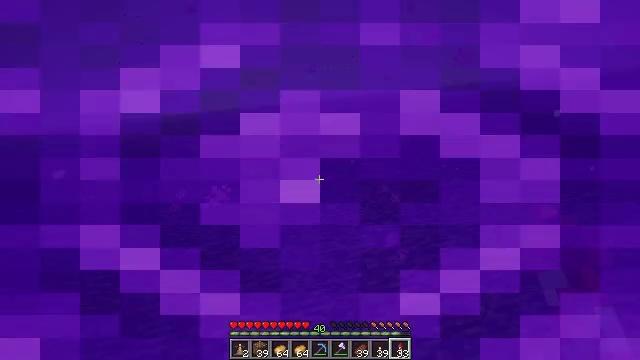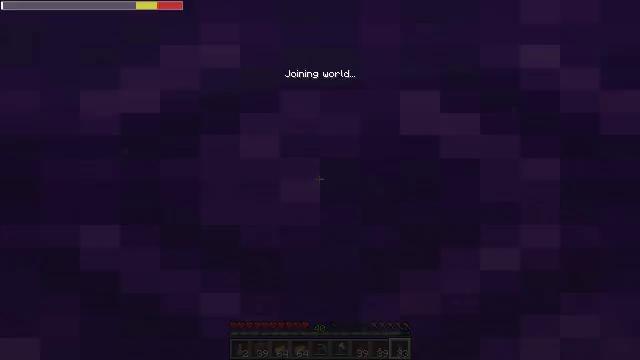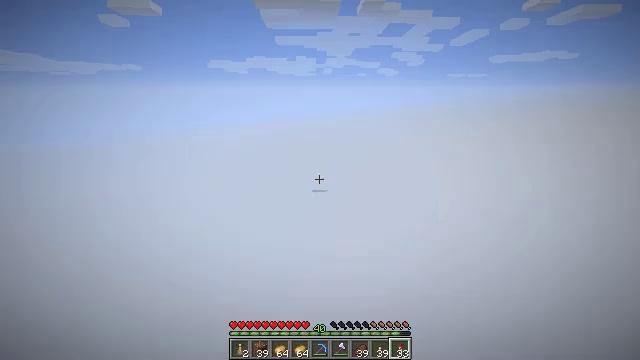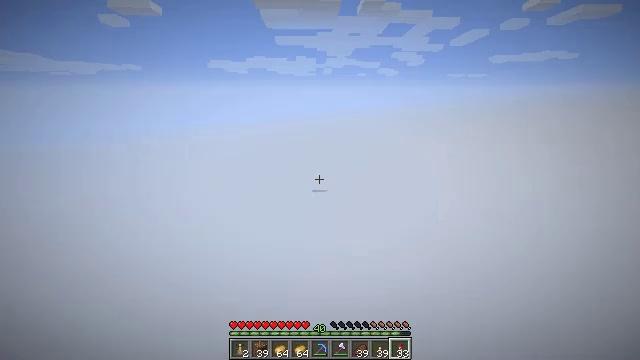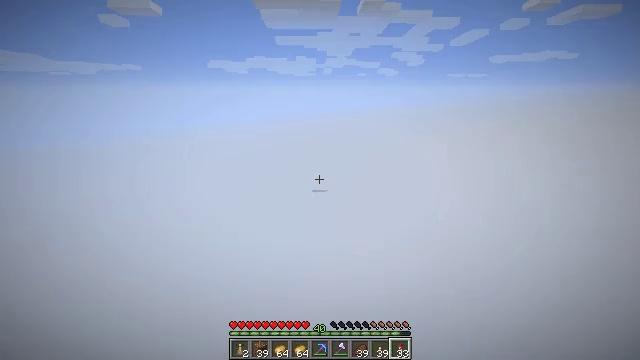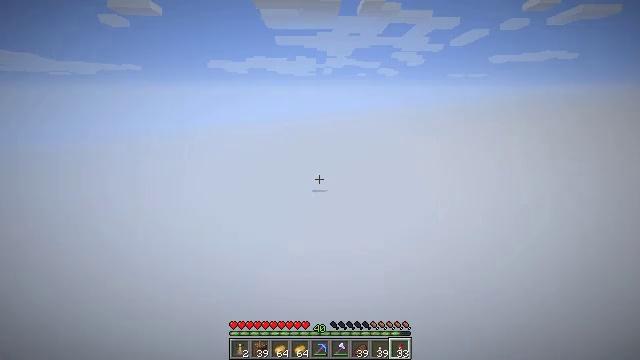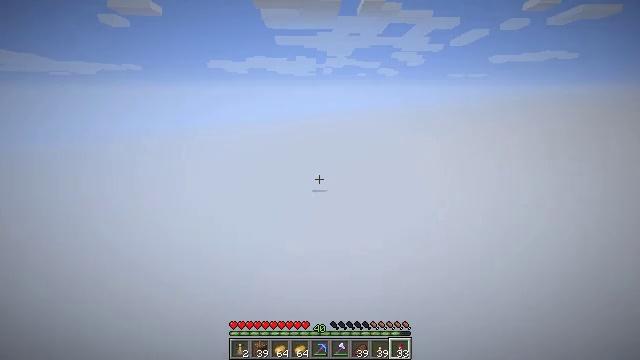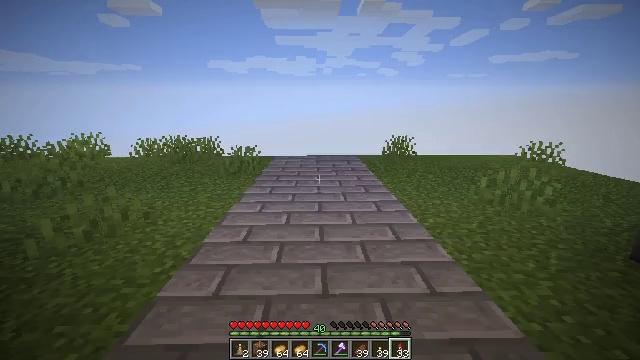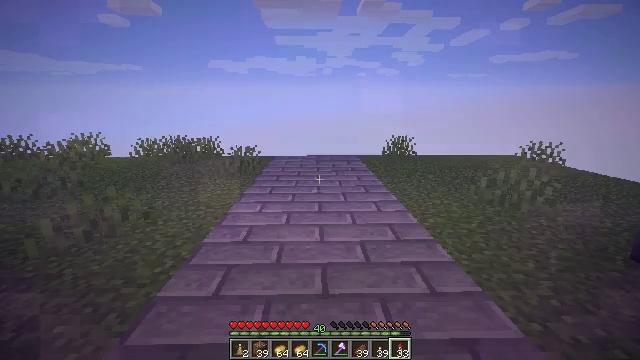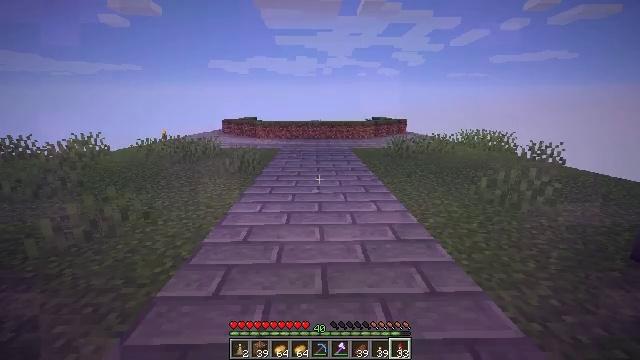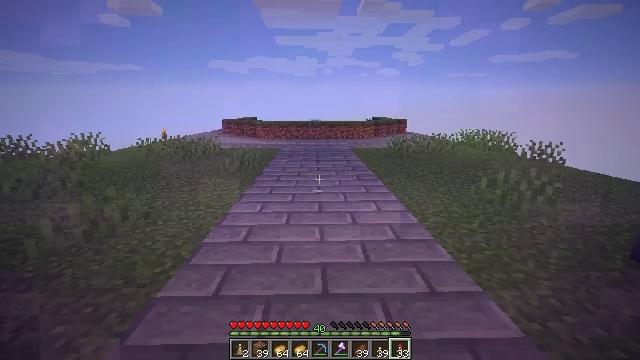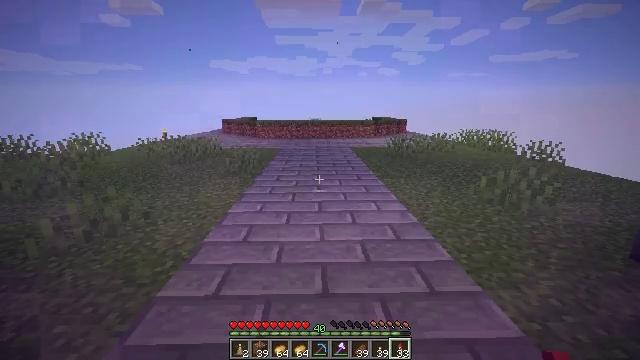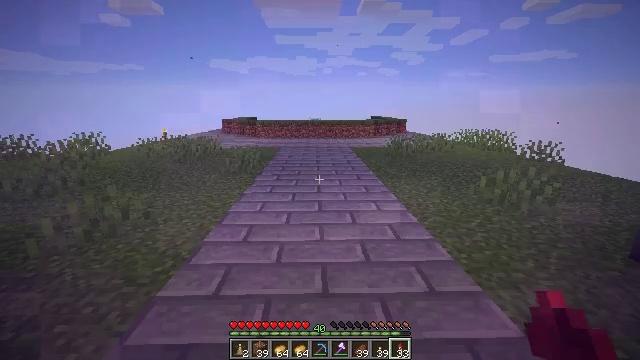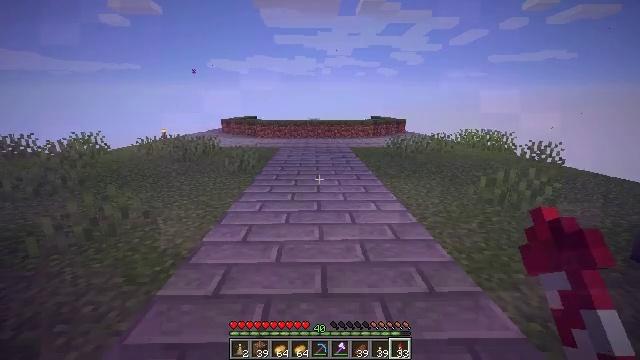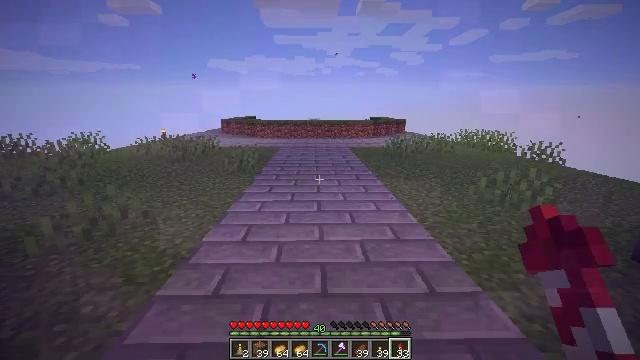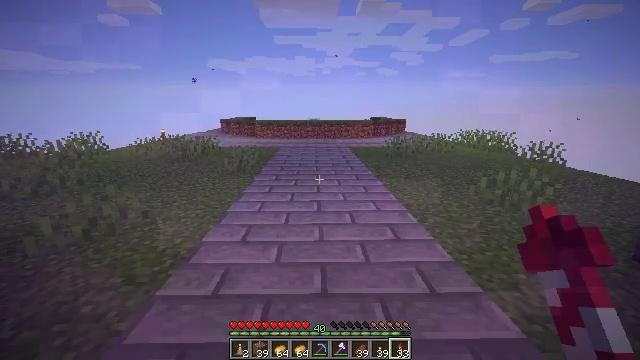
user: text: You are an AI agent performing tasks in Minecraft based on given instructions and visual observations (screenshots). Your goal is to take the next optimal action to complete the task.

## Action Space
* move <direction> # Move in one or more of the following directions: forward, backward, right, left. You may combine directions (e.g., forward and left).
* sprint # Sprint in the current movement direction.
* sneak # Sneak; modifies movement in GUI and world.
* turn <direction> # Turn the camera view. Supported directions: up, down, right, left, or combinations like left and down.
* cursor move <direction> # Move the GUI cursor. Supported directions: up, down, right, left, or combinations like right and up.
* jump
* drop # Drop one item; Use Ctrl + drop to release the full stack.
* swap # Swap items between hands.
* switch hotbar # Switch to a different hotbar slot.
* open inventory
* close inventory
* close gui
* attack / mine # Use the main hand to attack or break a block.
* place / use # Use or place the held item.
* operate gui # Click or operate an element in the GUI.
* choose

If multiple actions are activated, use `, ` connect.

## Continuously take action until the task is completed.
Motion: motion action
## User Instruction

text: Drop a potato.
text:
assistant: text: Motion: no_op
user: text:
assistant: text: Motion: no_op
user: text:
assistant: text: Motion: no_op
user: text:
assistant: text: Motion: no_op
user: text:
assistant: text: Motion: no_op
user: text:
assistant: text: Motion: no_op
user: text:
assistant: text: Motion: no_op
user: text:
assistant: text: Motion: no_op
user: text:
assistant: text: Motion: no_op
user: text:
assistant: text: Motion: no_op
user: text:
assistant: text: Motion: no_op
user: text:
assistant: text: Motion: no_op
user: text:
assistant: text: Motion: no_op
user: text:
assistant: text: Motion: no_op
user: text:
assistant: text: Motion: no_op
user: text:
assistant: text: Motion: no_op
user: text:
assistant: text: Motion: no_op
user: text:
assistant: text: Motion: move forward
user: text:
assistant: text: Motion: move forward
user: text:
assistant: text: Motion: move forward
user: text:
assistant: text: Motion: no_op
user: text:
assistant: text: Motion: no_op
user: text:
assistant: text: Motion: turn right and up
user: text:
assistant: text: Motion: move forward, turn right and up
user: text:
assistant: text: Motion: move forward, turn right and up
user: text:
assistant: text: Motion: move forward, turn right
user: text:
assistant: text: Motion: move forward, turn right
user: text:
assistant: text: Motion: move forward
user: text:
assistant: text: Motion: move forward
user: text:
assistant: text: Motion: move forward, turn right